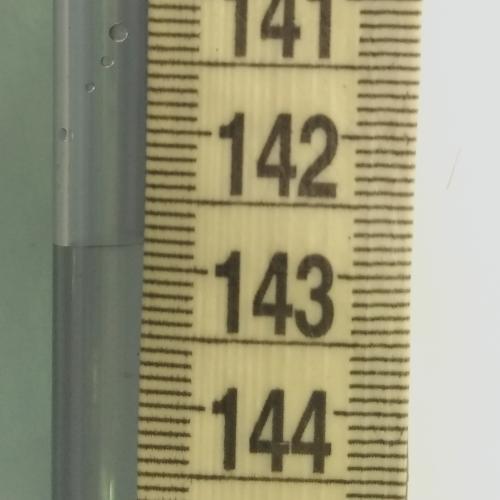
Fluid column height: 142.8 cm